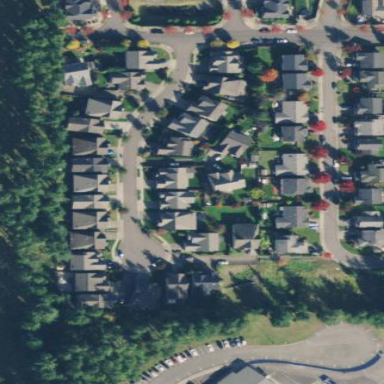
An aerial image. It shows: Residential neighbourhood.